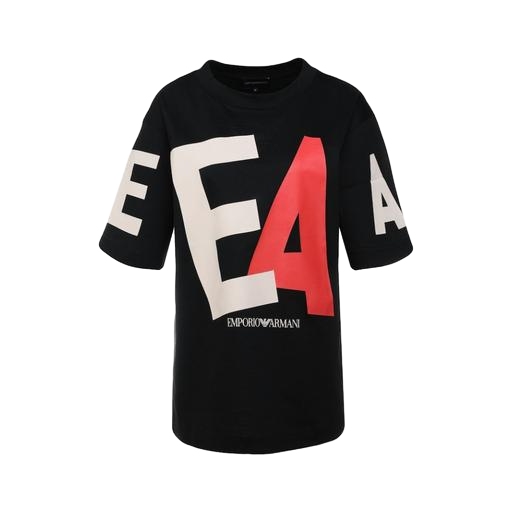
black extra graphic tee, graphic tee, black graphic short sleeve, white background